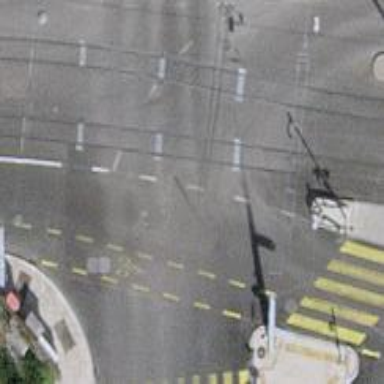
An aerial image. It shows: Road with traffic signals.